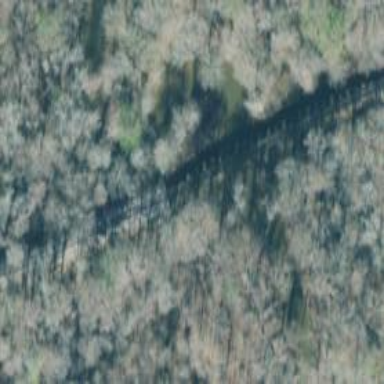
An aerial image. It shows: Bridge over railway line.